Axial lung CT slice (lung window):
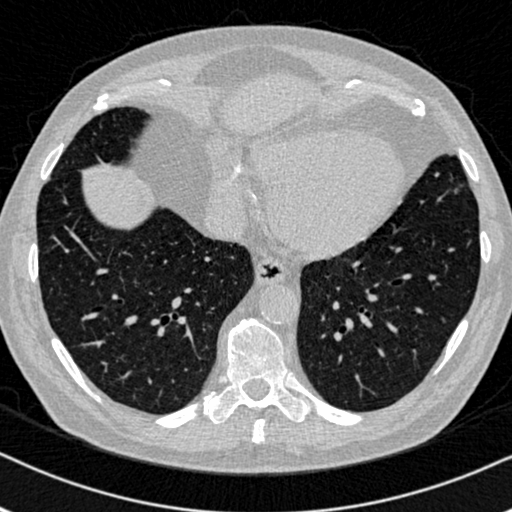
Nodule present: no